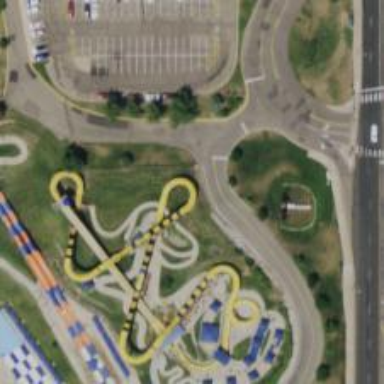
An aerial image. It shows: Water slide attraction.